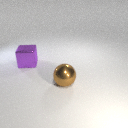
large purple metal cube behind large brown metal sphere